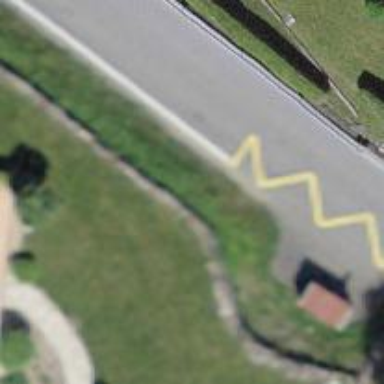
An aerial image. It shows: Bus stop along the road.